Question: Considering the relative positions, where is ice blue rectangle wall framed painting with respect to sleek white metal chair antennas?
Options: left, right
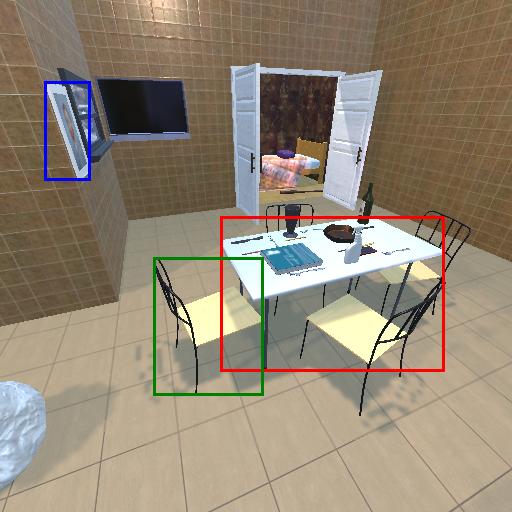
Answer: left